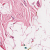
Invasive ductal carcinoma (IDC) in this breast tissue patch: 0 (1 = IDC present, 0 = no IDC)